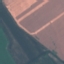
Land use / land cover class: AnnualCrop